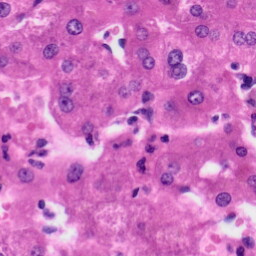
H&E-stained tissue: Liver